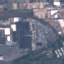
Land use / land cover class: Industrial